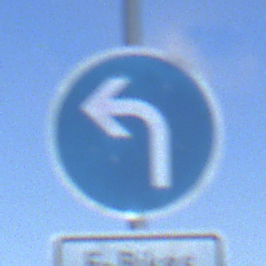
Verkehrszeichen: VorgeschriebeneFahrtrichtungLinks
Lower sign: BesondereFahrzeugeUndTransportgueter13
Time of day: MorningAfternoon
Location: Outdoor (Nature)
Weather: PartlyCloudy
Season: NotSpecified
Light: Natural